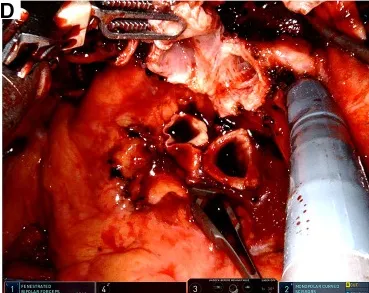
Intraoperative view. (D) Left main bronchus was cut open by the robotic scissor.
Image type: medical_photograph (other_medical_photograph)